Current action and preconditions to check: trajectory_clear

Your task: For each precondition in the list above, predict whether it will hold at this action.

Consider the current scene as observed from the mobile robot's camera, and analyze the predicted future states of all dynamic agents (e.g., people, animals, vehicles, or any moving entities) within the NEXT SECOND.

IMPORTANT: Only answer "very likely" if you are absolutely certain—based on strong, clear evidence—that a dynamic agent will violate the precondition in the predicted future state. Do NOT answer "very likely" for unlikely, ambiguous, or low-probability risks.

Ask yourself for each precondition: Is there a high probability, with clear and convincing evidence, that the predicted future states of any dynamic agent will interfere with the predicted future state of the currently executing action within the NEXT SECOND, causing that precondition to fail?

Assess the risk level based on these predictions. Use "likely" or "very likely" if motions create a clear risk of interference.

Use "neutral" or "improbable" if agents are nearby but their predicted paths are clearly diverging or non-conflicting.

Failure Risk Categories: "very improbable", "improbable", "neutral", "likely", "very likely"

Answer Format: Output ONLY the probability_of_failure value from these categories: "very improbable", "improbable", "neutral", "likely", "very likely"

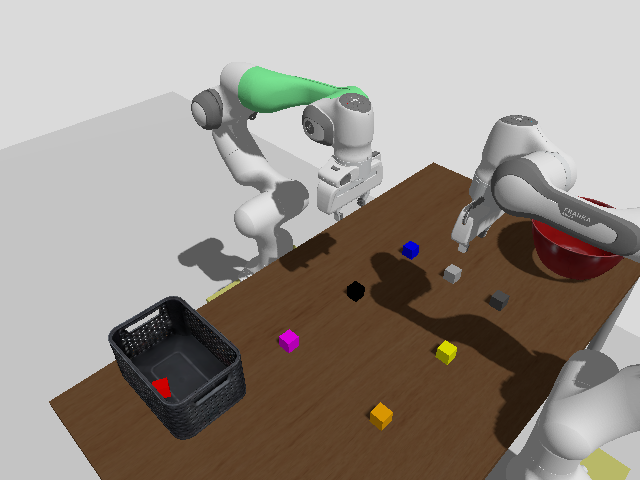

Answer: very improbable